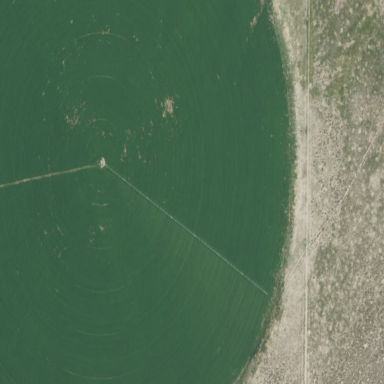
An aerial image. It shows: Farmland with pivot irrigation system.